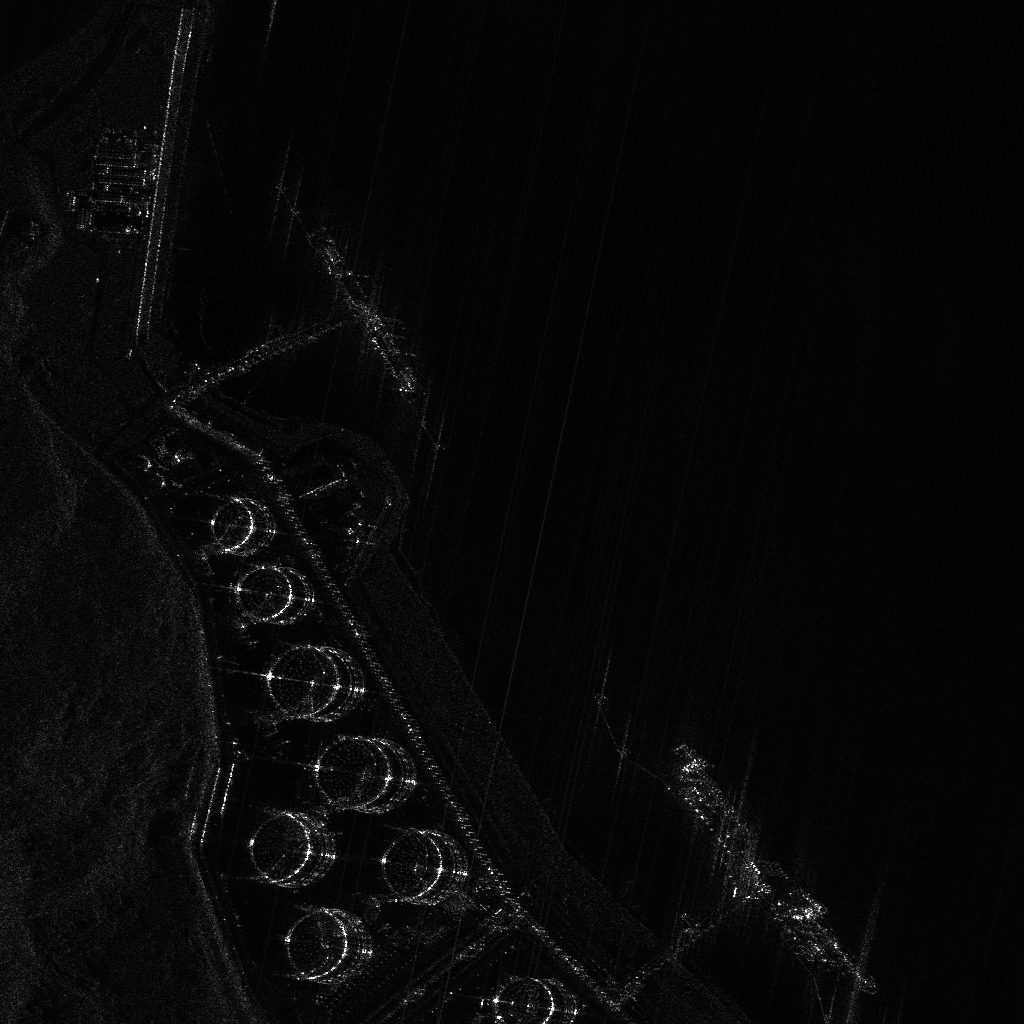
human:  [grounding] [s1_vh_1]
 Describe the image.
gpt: In the satellite image, there is  <ref>1 large ore-oil </ref> <box>[[58, 81, 92, 89, 52]]</box> located at bottom right.